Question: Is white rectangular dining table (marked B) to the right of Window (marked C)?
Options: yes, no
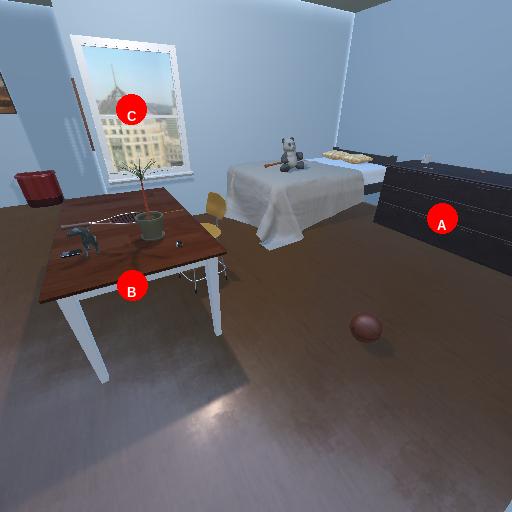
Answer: yes